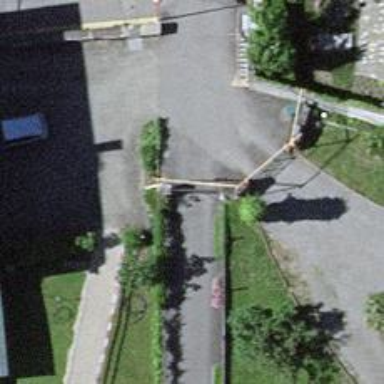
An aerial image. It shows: Gate.